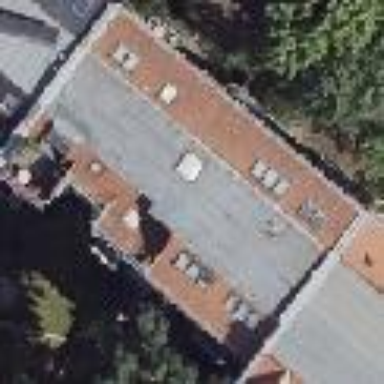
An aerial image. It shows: Apartment building with double saltbox roof shape.